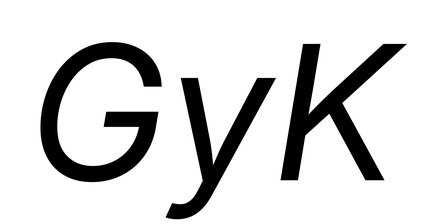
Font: Inter-Italic_Italic